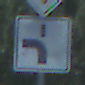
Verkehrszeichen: VerlaufVorfahrtsstrasse5
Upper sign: Vorfahrtsstrasse
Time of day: Midday
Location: Outdoor (Nature)
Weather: Clear
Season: Summer
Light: Natural